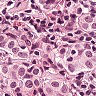
Metastatic tissue present: yes